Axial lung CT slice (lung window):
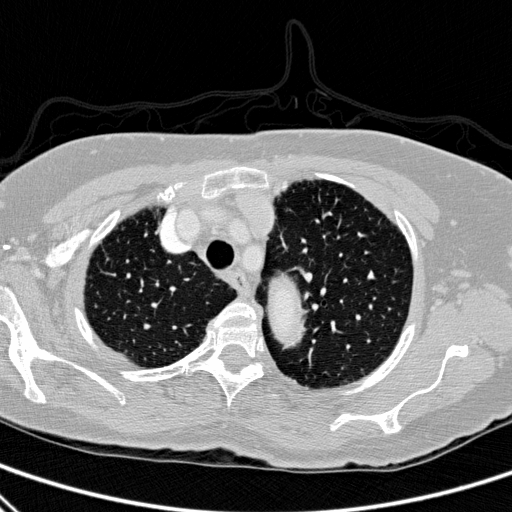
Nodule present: no